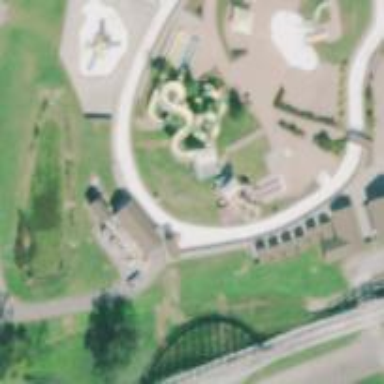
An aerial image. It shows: Water slide attraction.